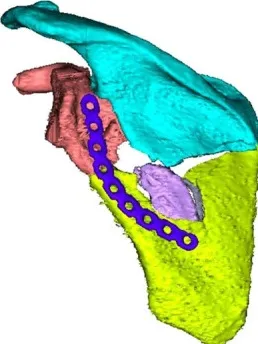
Scapular fracture after the reduction in the TraumaTech software, including optimizing of the implant shape.
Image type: radiology (ct)